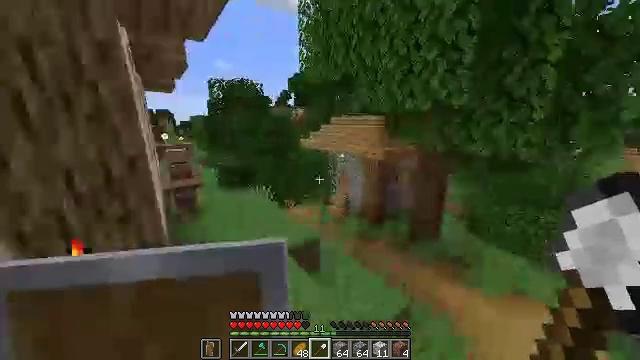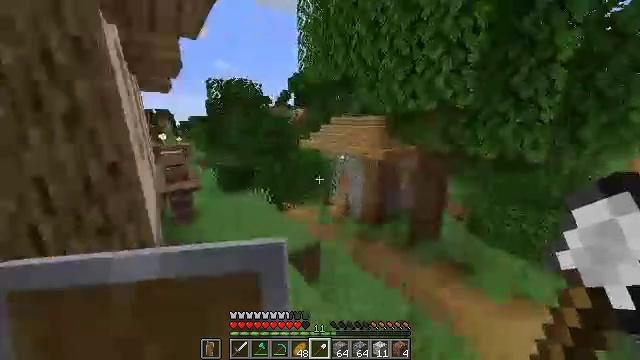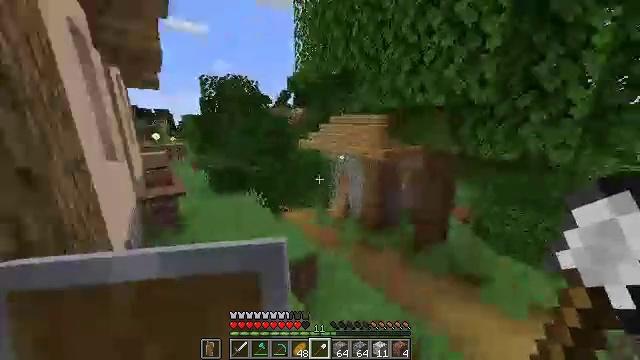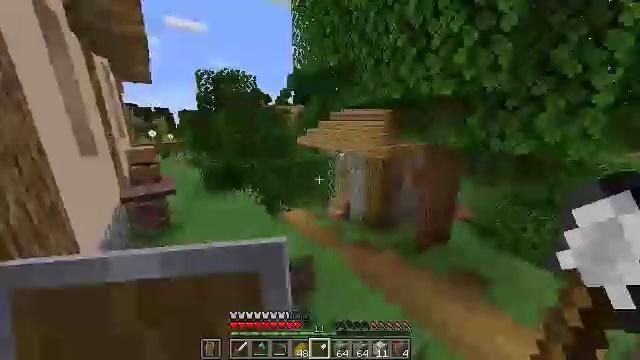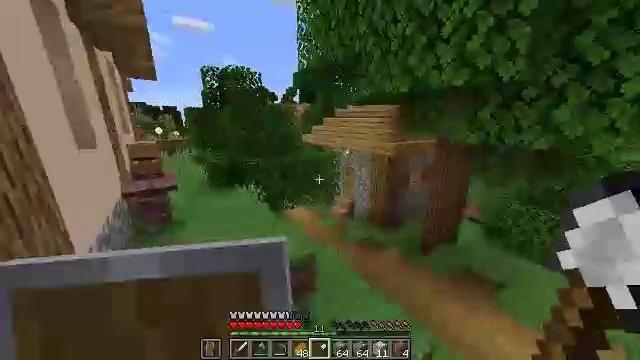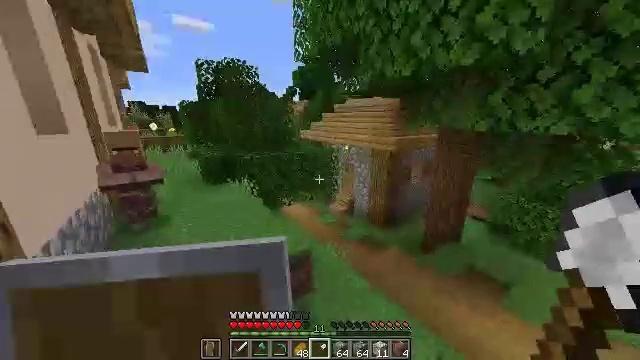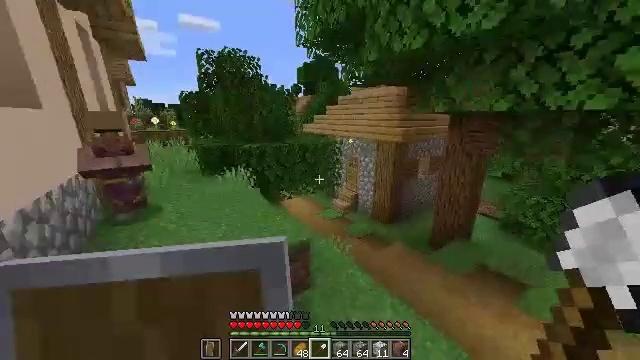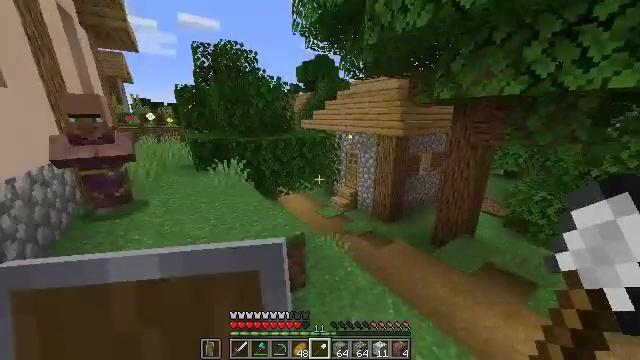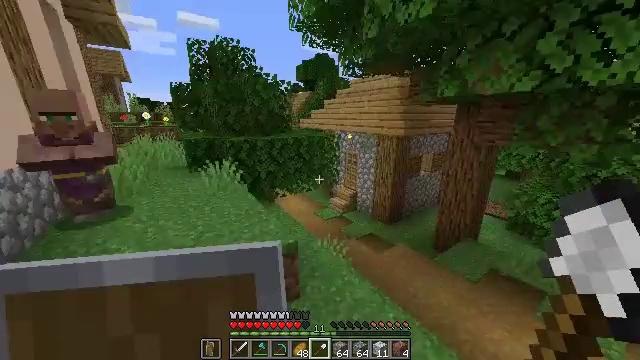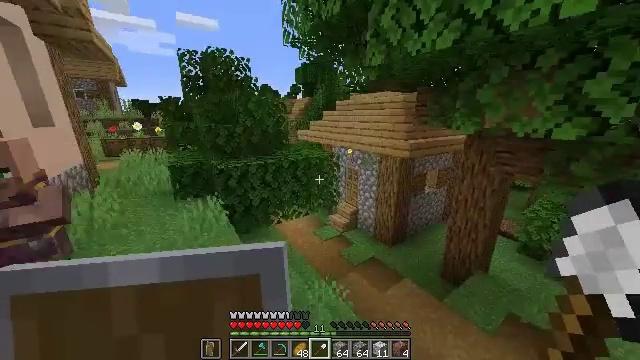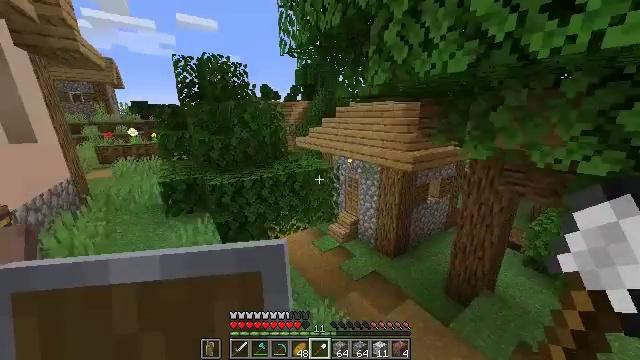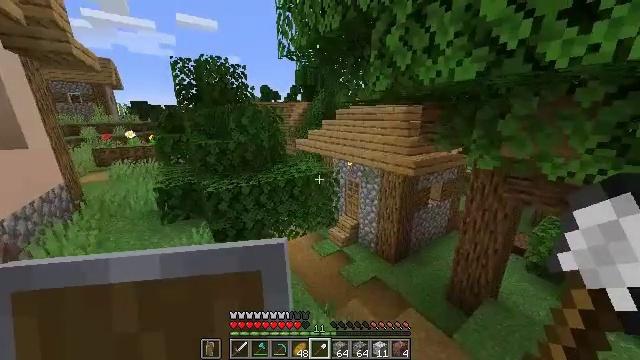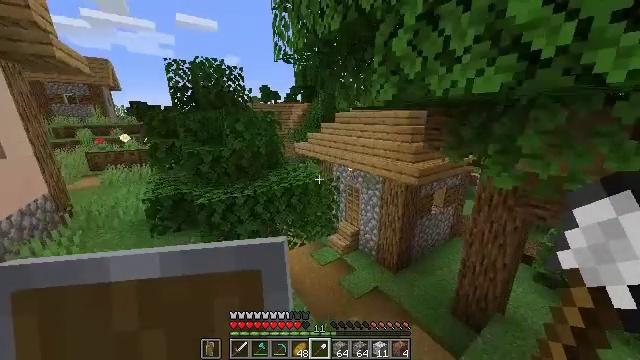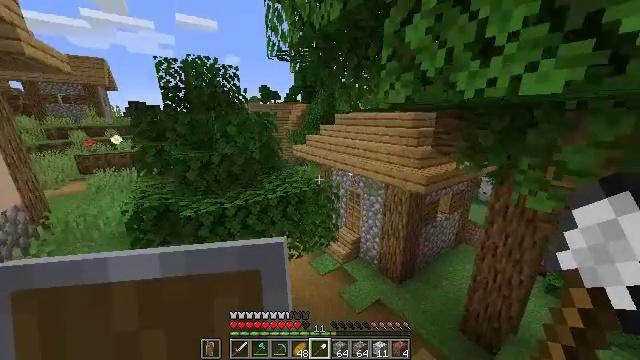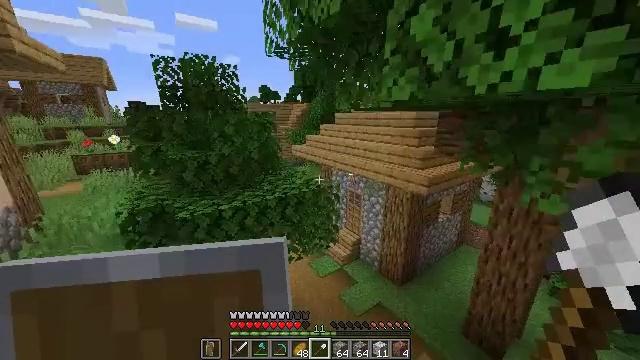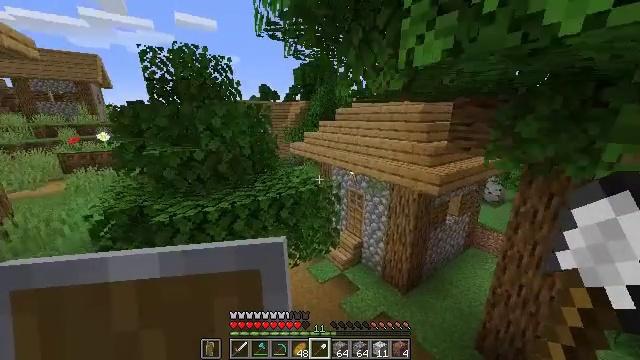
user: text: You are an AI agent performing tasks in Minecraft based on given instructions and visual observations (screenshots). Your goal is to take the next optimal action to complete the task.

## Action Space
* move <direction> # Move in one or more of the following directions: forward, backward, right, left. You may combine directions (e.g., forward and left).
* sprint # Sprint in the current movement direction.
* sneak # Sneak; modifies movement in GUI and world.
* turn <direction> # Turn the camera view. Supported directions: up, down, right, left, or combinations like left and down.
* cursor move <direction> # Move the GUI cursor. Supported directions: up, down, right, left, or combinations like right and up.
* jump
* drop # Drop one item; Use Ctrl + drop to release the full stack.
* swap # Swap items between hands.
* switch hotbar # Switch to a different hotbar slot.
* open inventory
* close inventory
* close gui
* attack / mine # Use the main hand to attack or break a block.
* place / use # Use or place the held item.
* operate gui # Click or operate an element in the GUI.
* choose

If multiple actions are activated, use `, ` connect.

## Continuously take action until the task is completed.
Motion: motion action
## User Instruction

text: Break the blast furnace block.
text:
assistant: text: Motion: move forward and move right, jump
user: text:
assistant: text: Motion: move forward and move right, jump
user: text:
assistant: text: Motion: move forward and move right, jump
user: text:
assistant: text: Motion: move forward and move right, turn left, jump
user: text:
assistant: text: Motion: move forward, jump
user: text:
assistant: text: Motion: move forward, turn left, jump
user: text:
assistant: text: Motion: move forward, jump
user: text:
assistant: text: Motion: move forward, jump
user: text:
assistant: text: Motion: move forward, jump
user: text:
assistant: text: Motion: move forward, jump
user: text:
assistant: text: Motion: move forward, jump
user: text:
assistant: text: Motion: move forward, jump
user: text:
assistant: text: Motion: move forward, jump
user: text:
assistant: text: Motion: move forward, jump
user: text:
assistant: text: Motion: move forward, jump
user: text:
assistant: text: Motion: move forward, turn right
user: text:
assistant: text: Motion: move forward, turn right
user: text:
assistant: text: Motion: move forward, turn right
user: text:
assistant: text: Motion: move forward and move right
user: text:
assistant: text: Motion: move forward and move right
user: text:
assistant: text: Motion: move forward and move right
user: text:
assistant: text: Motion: move forward and move right
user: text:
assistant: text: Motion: move forward and move right, turn left
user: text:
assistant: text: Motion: move forward and move right, turn left
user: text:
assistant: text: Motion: move forward, turn left
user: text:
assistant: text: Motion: move forward, turn left and up
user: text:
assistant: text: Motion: move forward, turn left
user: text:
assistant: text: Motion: move forward
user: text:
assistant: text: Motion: move forward and move left, turn left
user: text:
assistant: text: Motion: move forward and move left